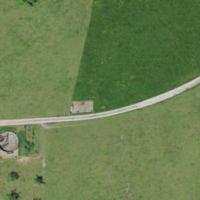
EUNIS habitat code: 24
Species observed at this site:
Cornus sanguinea